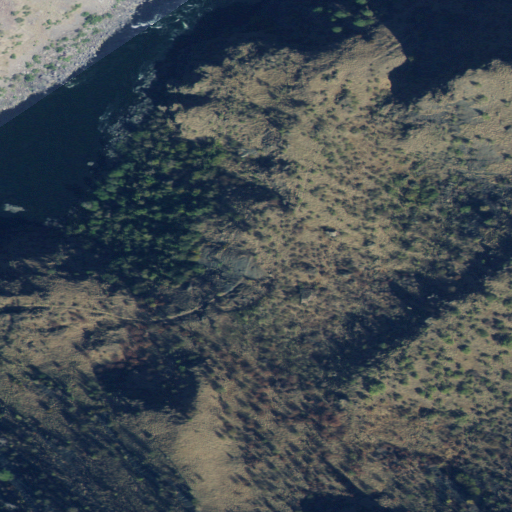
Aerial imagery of depression(s) in Idaho named Dry Basin containing shrub, evergreen forest, open water, and grassland